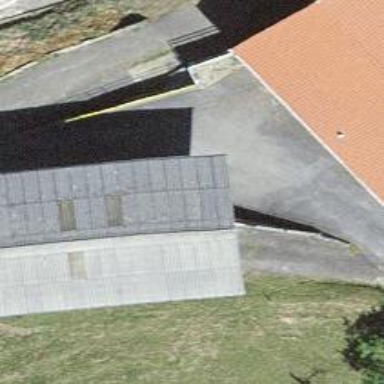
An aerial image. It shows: Shed building.